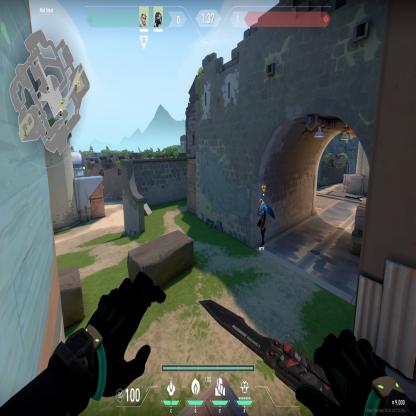
Label: teammate